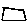
Label: square